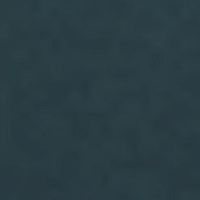
EUNIS habitat code: 14
Species observed at this site:
Chroicocephalus ridibundus
Cygnus olor
Fulica atra
Anas platyrhynchos
Milvus migrans
Podiceps nigricollis
Aythya fuligula